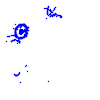
Particle: proton